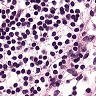
Metastatic tissue present: no